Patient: sex M, age 51
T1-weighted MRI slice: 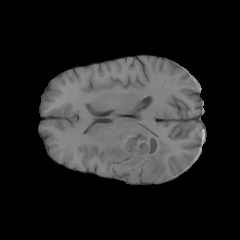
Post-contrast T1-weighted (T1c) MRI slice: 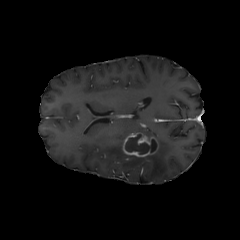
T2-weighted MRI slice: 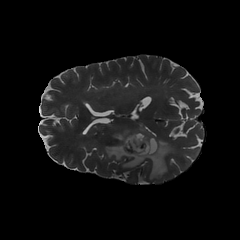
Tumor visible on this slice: yes
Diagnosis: Glioblastoma, IDH-wildtype
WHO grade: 4